Question: The following code will give me what I want which is the type of data entered (int, double, or string) however, when I run the code it is as if it expects another input before it will execute. I hope I'm on the right path.

or
'''
Enter some stuff: 43
3
You have entered an integer: 43
'''
It will not run until I enter another character in this case the 3 below 43.
Thanks for looking.
'''
public static void main(String[] args)
{
// variables
Scanner in = new Scanner(System.in);
String input;
// Prompt user for stuff
System.out.print ("Enter some stuff: ");
// input stuff
input = in.next();
//determine and read type echo to use
if (in.hasNextInt())
{
System.out.print ("You have entered an integer: "+ input);
}
else if (in.hasNextDouble())
{
System.out.print ("You have entered a double: "+ input);
}
else if (in.hasNextLine())
{
System.out.print ("You have entered a string: "+ input);
}
}
'''
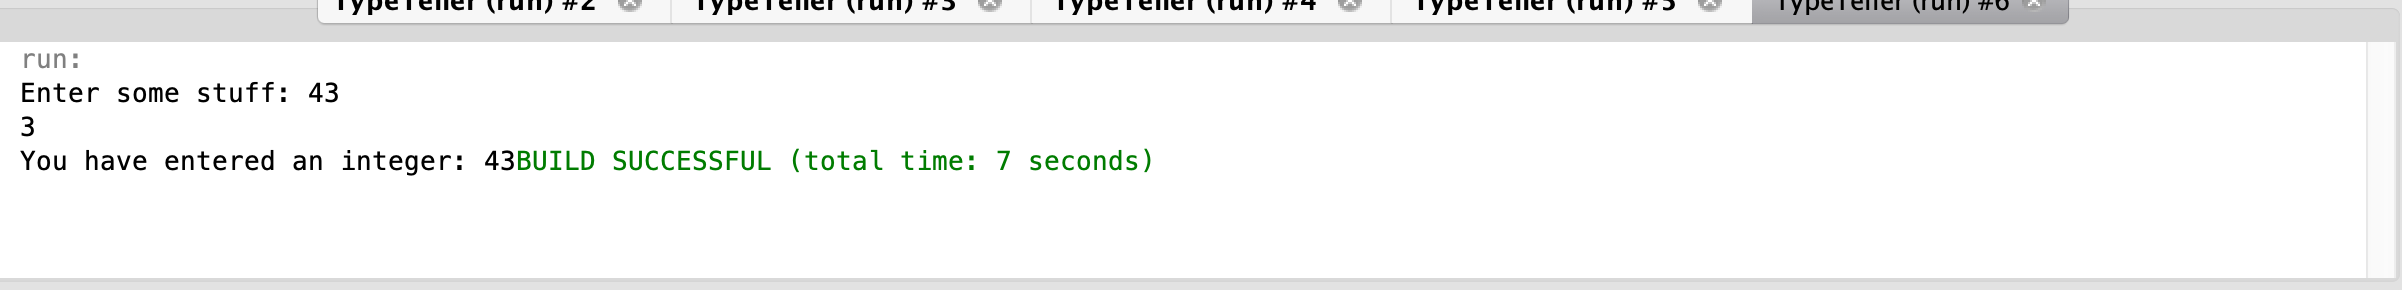
Answer: I would use 'try' and 'catch' in order to found the right data type. Don't use multiple inputs otherwise you will get the error that you got, just use 'in.next()' once and then handle the value as below:
'''
public static void main(String[] args) {
Scanner in = new Scanner(System.in);
String input;
// Prompt user for stuff
System.out.print ("Enter some stuff: ");
// input stuff
input = in.next();
//determine and read type echo to use
try {
int v = Integer.parseInt(input);
System.out.print ("You have entered an integer: " + input);
} catch (NumberFormatException nfe1) {
try {
double v = Double.parseDouble(input);
System.out.print ("You have entered a double: " + input);
} catch (NumberFormatException nfe2) {
System.out.print ("You have entered a string: " + input);
}
}
}
'''
Output 1:
'''
Enter some stuff: 7
You have entered an integer: 7
'''
Output 2:
'''
Enter some stuff: 3.0
You have entered a double: 3.0
'''
Output 3:
'''
Enter some stuff: sfsdfasd
You have entered a string: sfsdfasd
'''